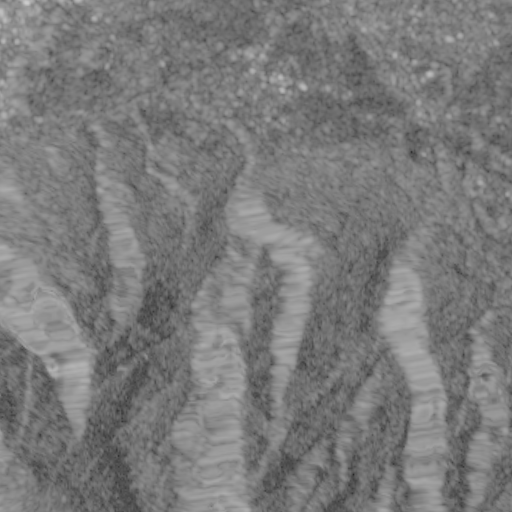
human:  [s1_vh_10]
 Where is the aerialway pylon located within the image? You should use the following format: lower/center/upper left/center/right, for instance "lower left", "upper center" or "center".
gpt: The aerialway pylon is located in the lower left of the image.
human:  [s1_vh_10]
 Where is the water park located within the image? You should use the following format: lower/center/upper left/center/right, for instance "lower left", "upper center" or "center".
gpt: The water park is located in the upper right of the image.
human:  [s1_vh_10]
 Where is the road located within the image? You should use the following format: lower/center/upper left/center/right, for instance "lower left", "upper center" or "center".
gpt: There is no road in the image.

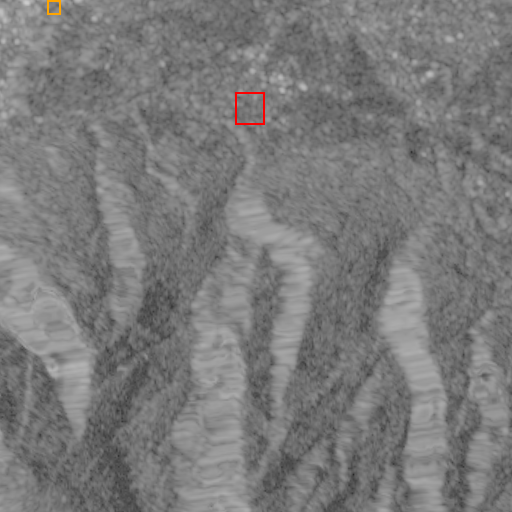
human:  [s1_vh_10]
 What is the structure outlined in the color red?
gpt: The structure outlined in red is a park.
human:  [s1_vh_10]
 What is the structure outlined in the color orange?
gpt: The structure outlined in orange is a parking lot.
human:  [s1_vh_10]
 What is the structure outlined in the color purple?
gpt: There is no purple outline.